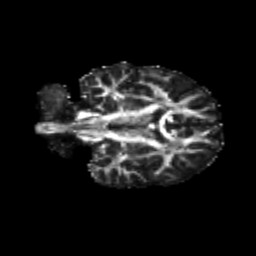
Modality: FA
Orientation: coronal
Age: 9
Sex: male
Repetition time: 9.512 s
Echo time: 0.089 s